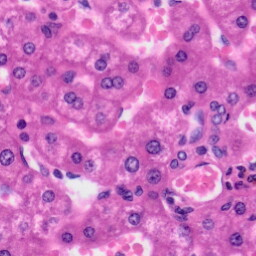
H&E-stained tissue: Liver